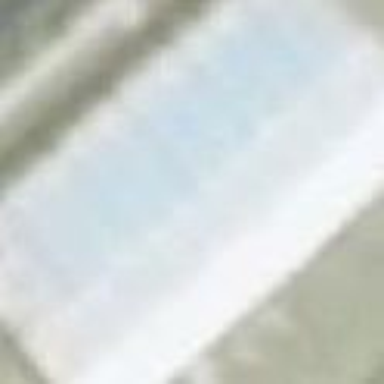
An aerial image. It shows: Swimming pool located in leisure land.